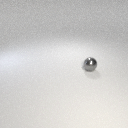
small gray metal sphere